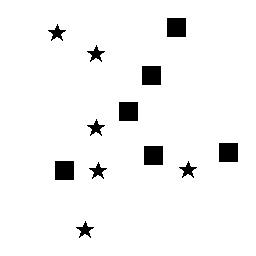
Squares: 6
Triangles: 0
Stars: 6
Total shapes: 12